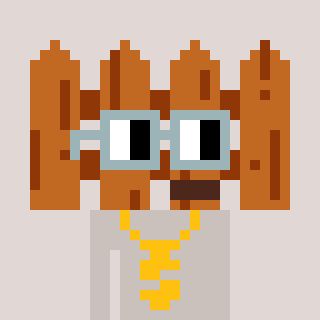
a pixel art character with square dark gray glasses, a fence-shaped head and a foggrey-colored body on a warm background